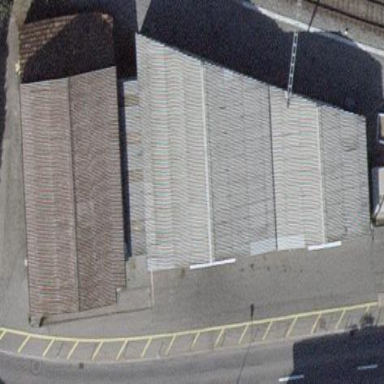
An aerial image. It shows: Industrial building.